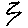
Label: zigzag